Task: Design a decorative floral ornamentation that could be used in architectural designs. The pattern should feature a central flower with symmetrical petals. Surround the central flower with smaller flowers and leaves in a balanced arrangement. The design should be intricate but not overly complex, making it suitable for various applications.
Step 1231:
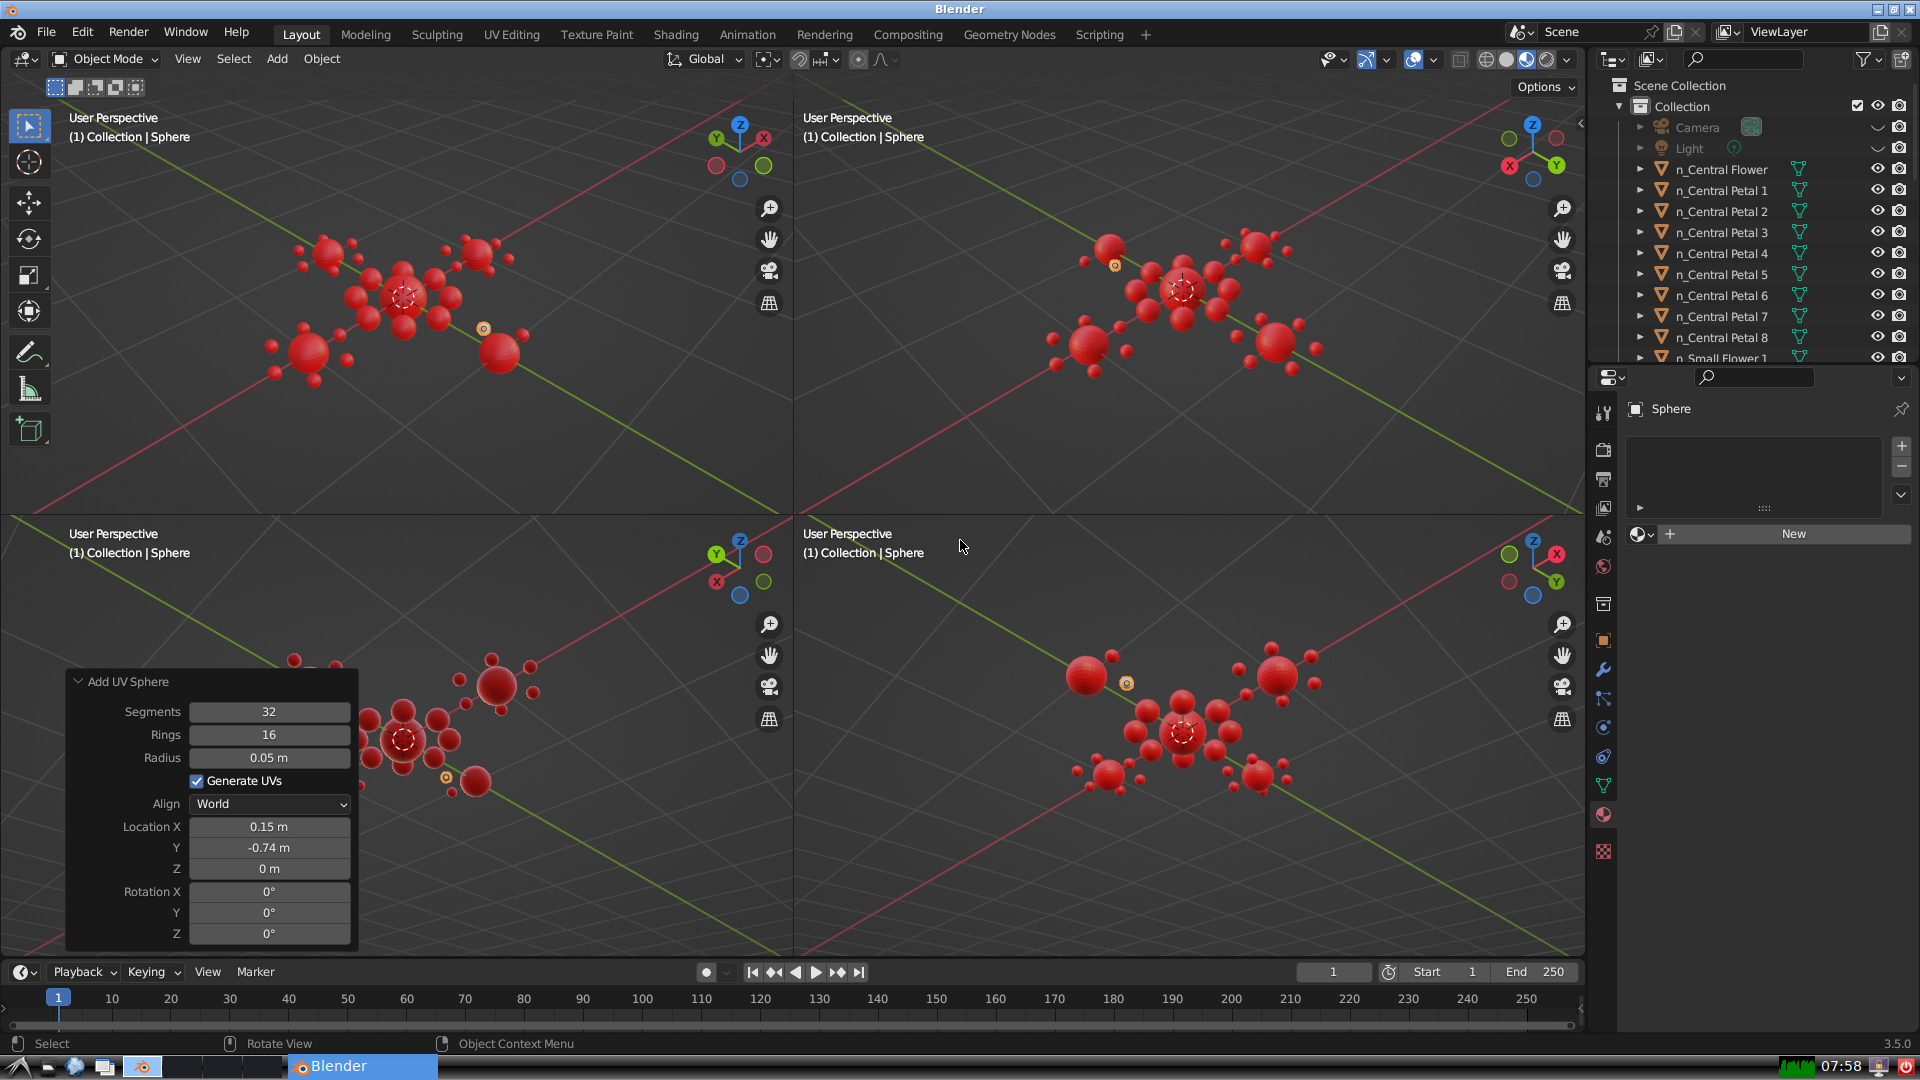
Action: {"mouse_move": [1608, 631]}